Field crop: maize
Growth stage: 2
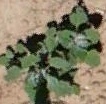
Species: chenopodium